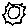
Label: sun